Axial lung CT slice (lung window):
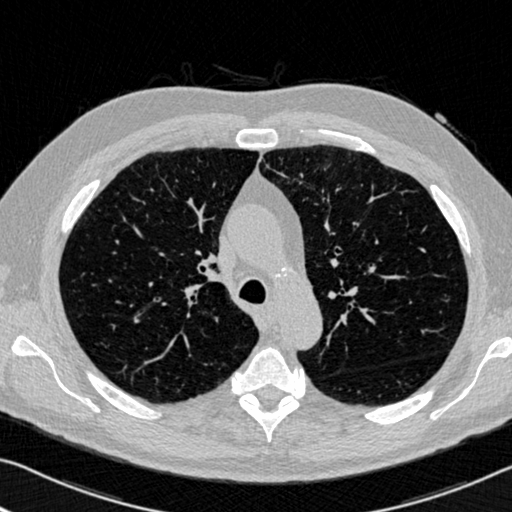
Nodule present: no